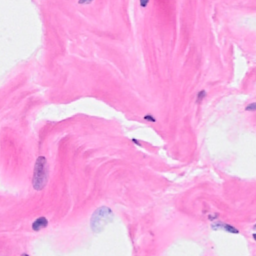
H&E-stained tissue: Breast